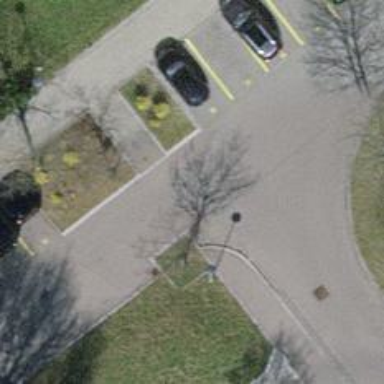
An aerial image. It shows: Asphalt road in living street.